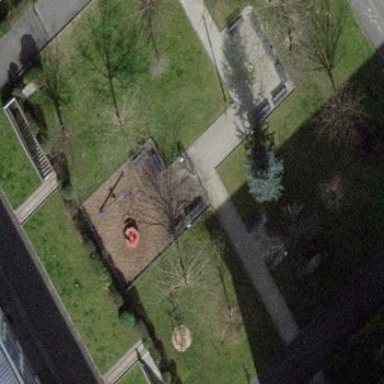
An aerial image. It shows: Park.